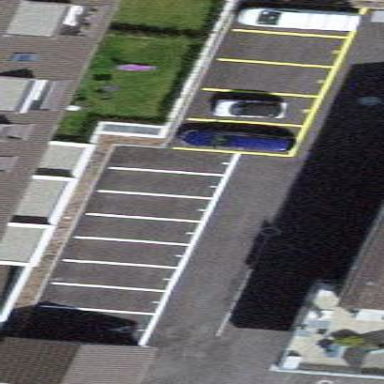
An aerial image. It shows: Parking area.